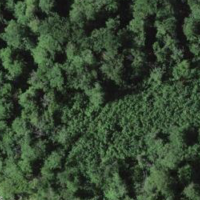
EUNIS habitat code: 41
Species observed at this site:
Arctium lappa
Cardamine heptaphylla